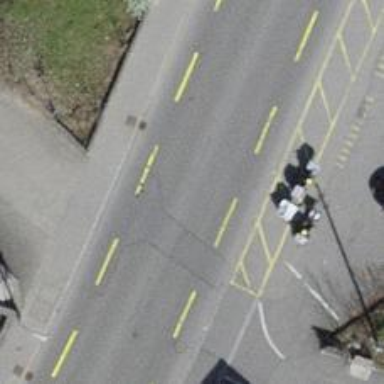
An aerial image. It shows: Asphalt service road.